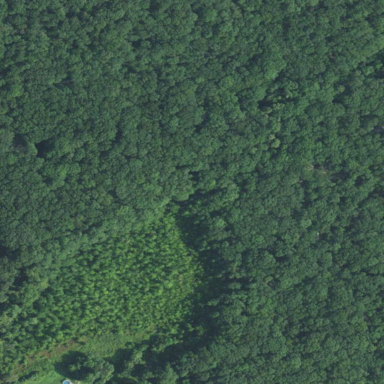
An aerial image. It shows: Mixed leaf woodland.